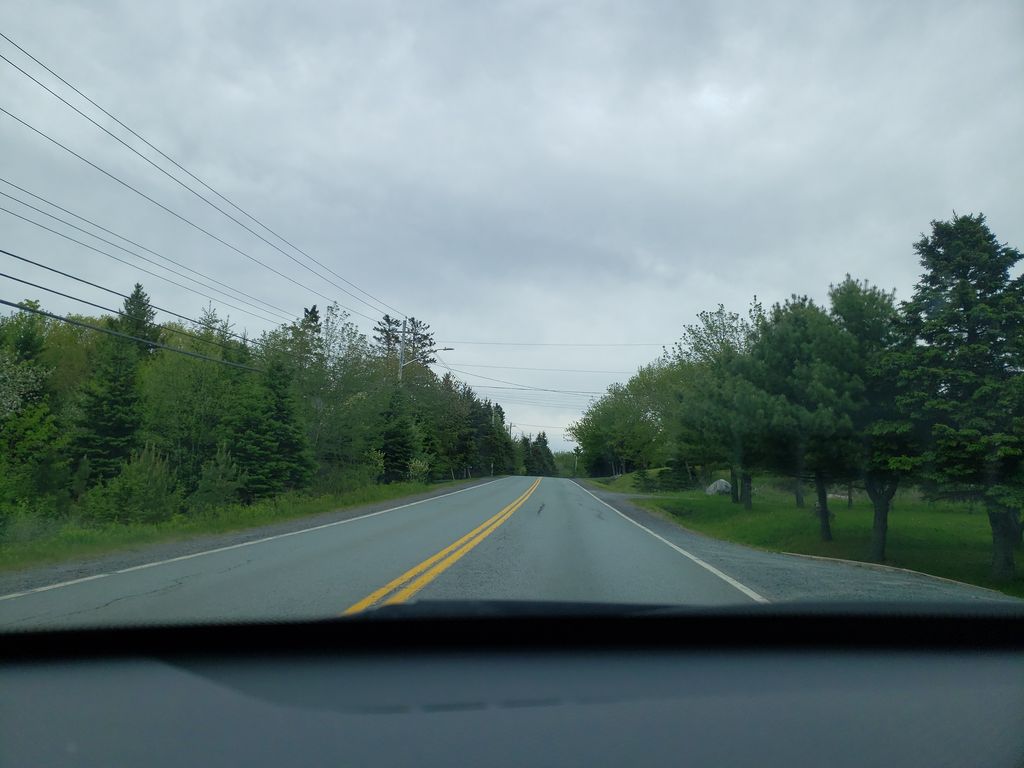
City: halifax